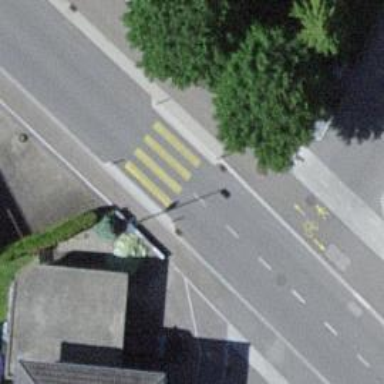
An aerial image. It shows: Uncontrolled crossing on the road.